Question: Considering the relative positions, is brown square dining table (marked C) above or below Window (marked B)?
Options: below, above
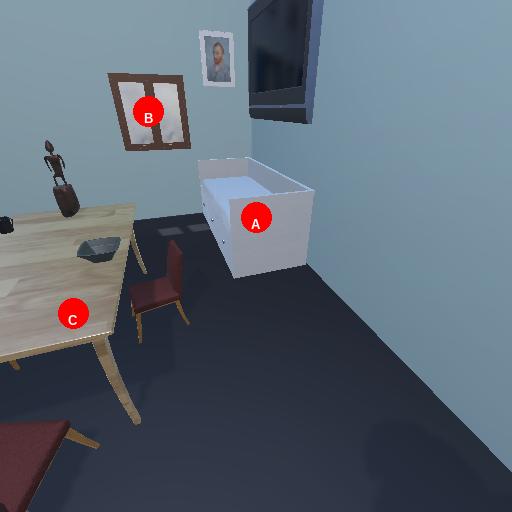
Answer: below